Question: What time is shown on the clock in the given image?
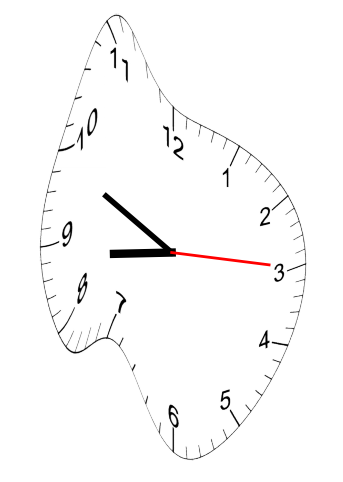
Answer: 08:49:15